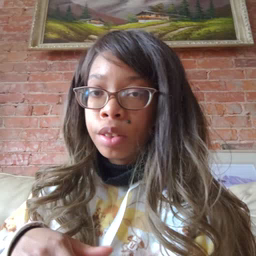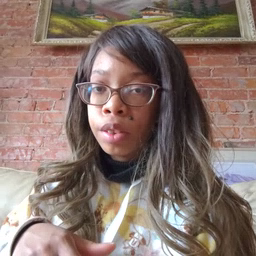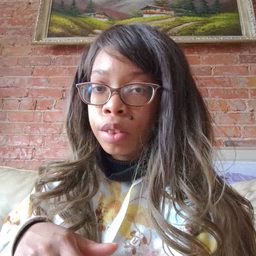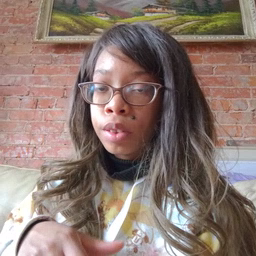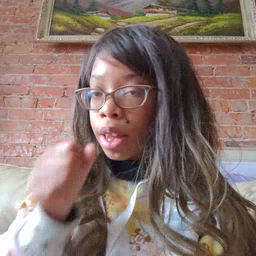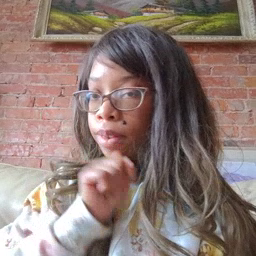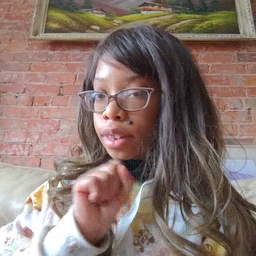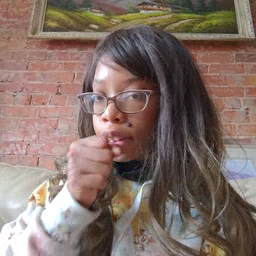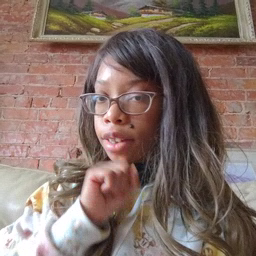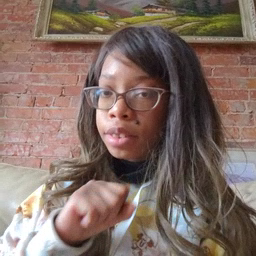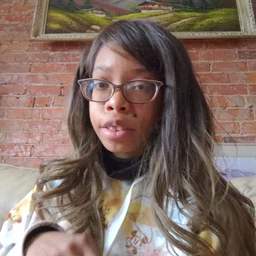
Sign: icecream